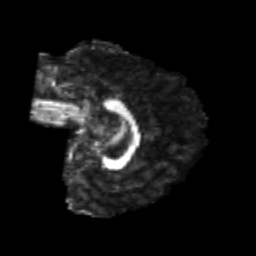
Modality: FA
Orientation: sagittal
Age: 23
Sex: male
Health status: healthy
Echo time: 0.074 s